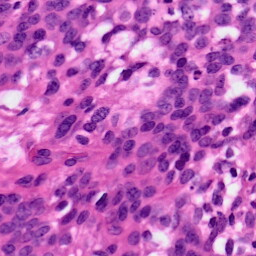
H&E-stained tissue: Ovarian